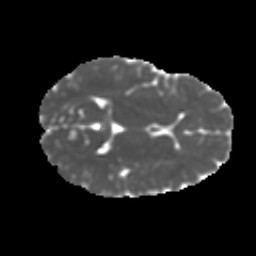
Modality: MD
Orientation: axial
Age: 13
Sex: female
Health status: ill
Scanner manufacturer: ge
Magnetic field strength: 3 T
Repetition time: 6.752 s
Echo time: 0.079 s